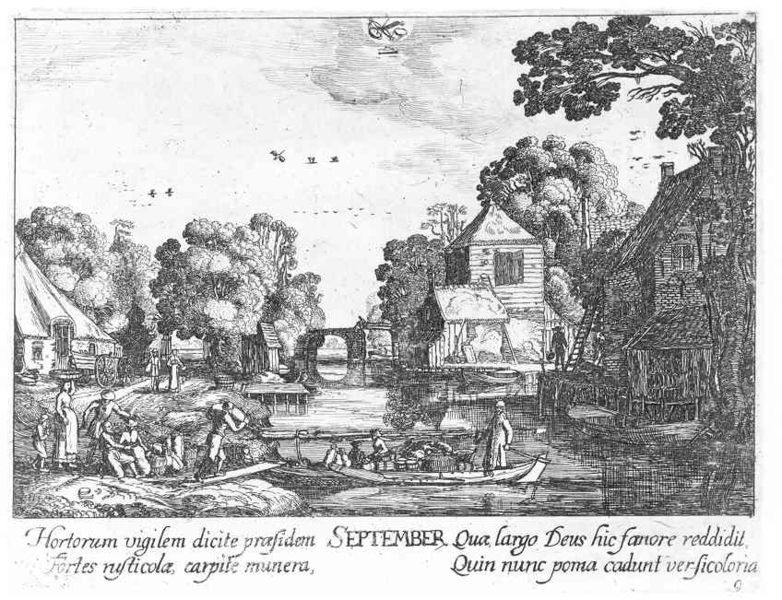
Titel: September
Künstler: Wenzel Hollar
Standort: Karlsruhe
Institution: Staatliche Kunsthalle Karlsruhe
Schlagwörter: baum, dunkel, himmel, mann, meer, vogel, wasser, weiß, wolken, bäume, fluss, frauen, landschaft, menschen, see, stadt, teich, ufer, fenster, frau, grau, hell, kreide, männer, schwarz, skizze, zeichnung, dach, gebäude, haus, wolke, leute, bild, bach, häuser, mühle, spiegelung, vögel, brücke, gewässer, land, kind, kontrast, wald, arbeit, bauern, boot, boote, handel, kahn, kinder, sack, turm, weiher, garten, holzschnitt, schiff, schiffe, schrift, bogen, ort, fischer, arbeiten, ernte, hart, schleppen, schwer, säcke, transport, dorf, dächer, grafik, tag, herbst, enten, laden, platz, arbeiter, beladen, kähne, ladung, rad, wagen, anleger, leiter, steg, inschrift, ortschaft, kohle, druck, schwarz-weiß, radierung, stich, kupfer, seite, text, beschriftung, bleistift, gänse, siedlung, spätsommer, hell-dunkel-kontrast, september, fähre, fischerei, mehl, löschen, kupferstich, jahreszeit, monat, graphit, latein, mee, lateinisch, passagiere, fährmann, überfahrt, holzhäuser, kalender, siedler, waren, dof, kalenderblatt, steuern, einladen, wasseer, kuferstich, wass, steuermann, bleisitft, stag, flss, monatsbild, 9, treidel, menshe